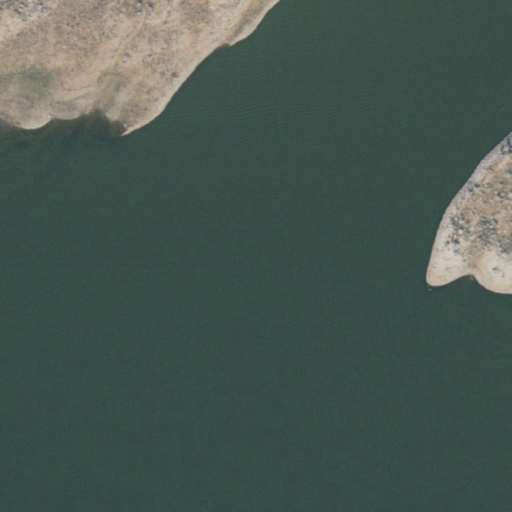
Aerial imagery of valley in Arizona named Armer Gulch containing open water, grassland, and shrub